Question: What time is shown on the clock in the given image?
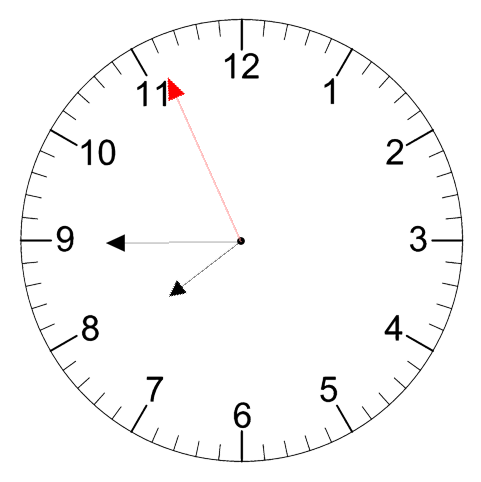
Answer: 07:44:56